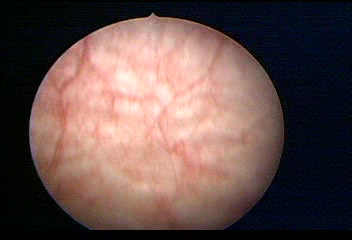
Modality: WLC
Class: Normal mucosa
Bladder cancer association: No